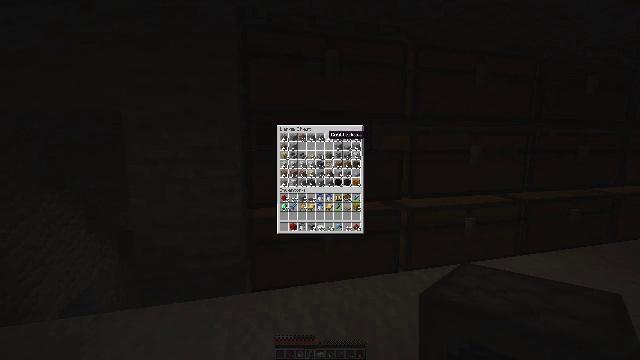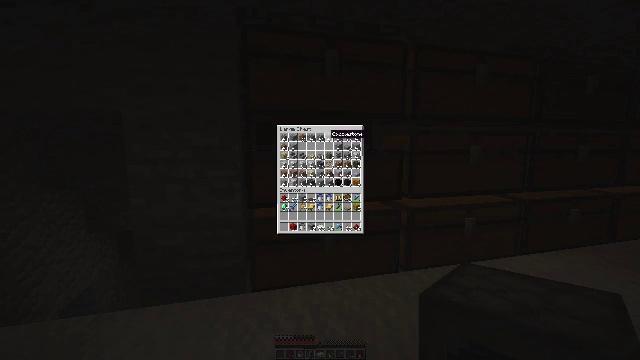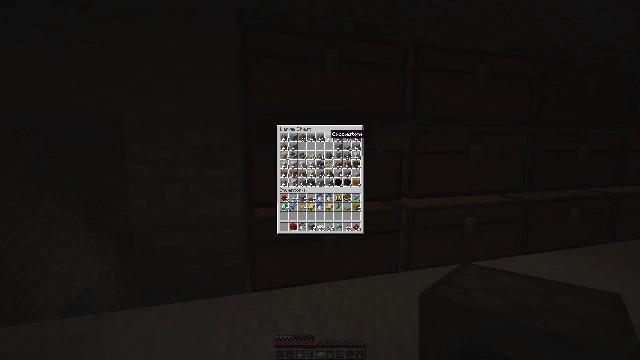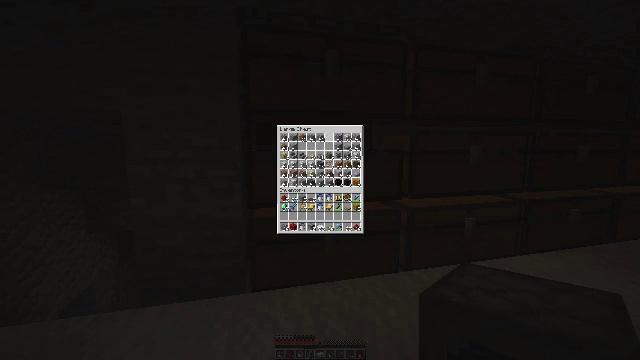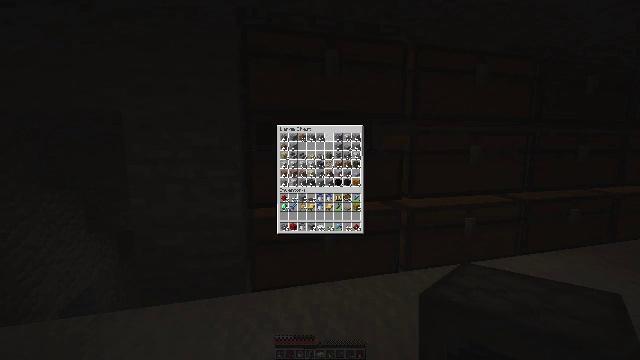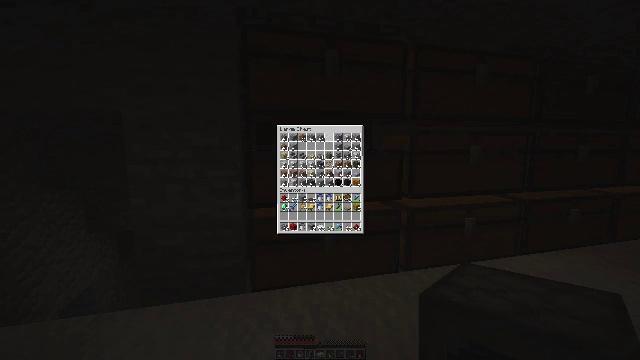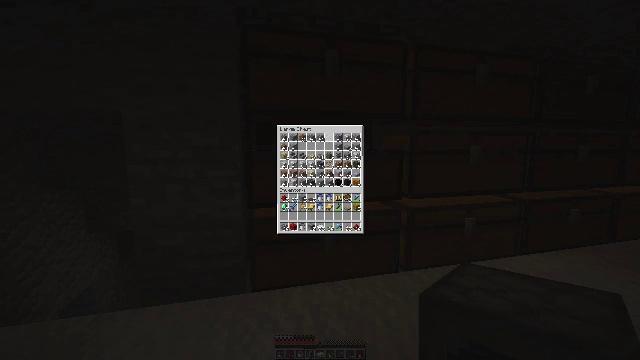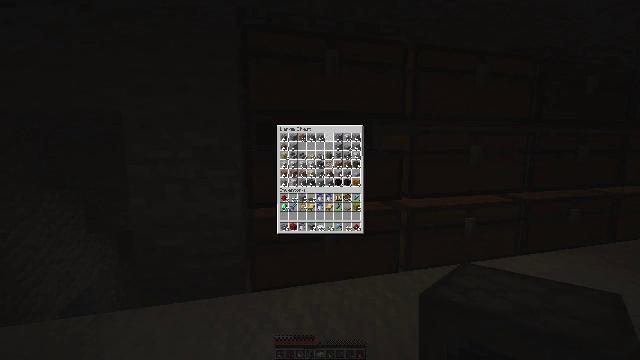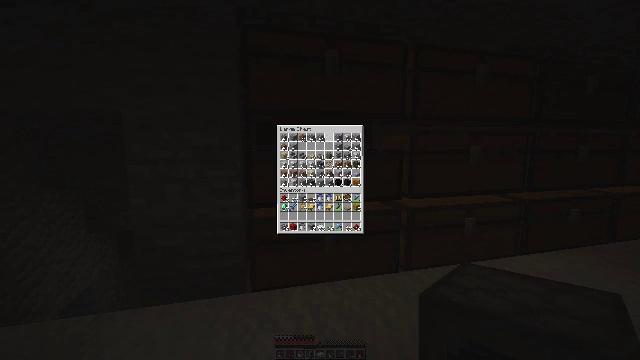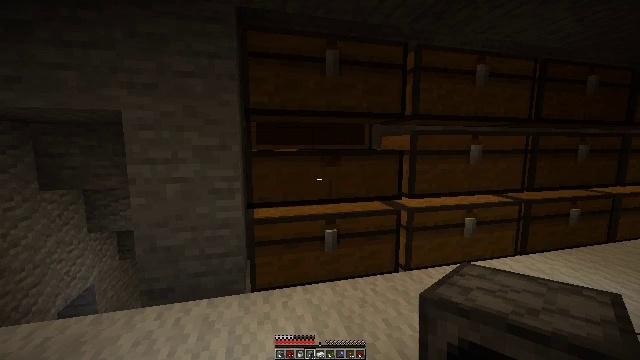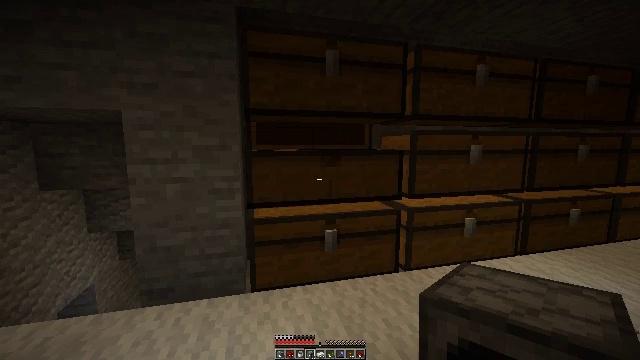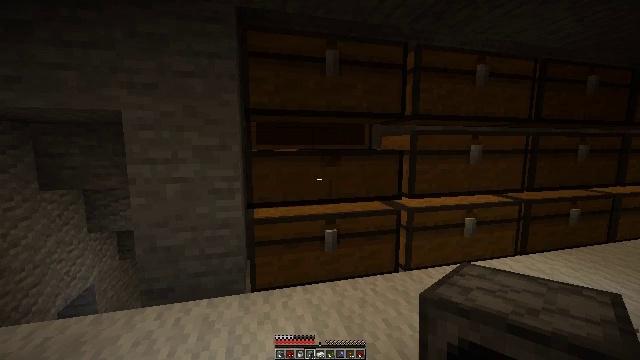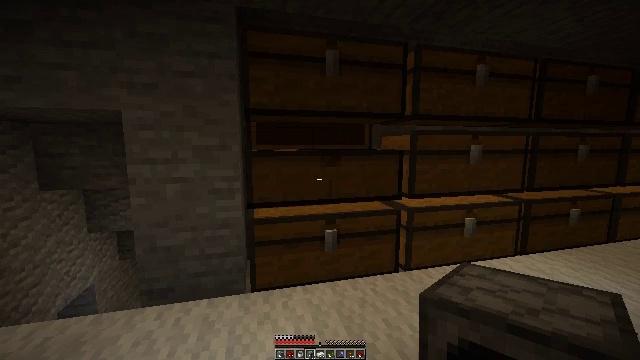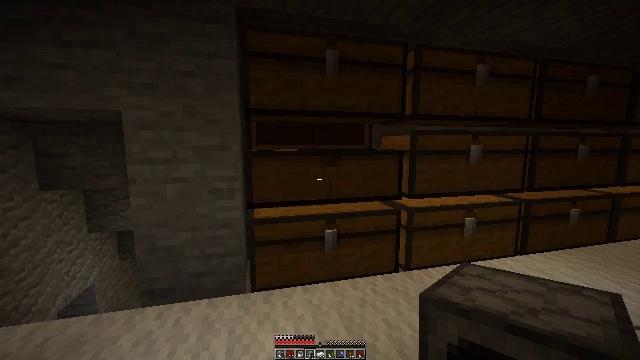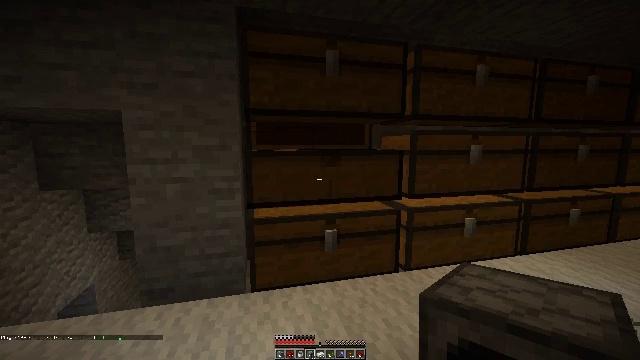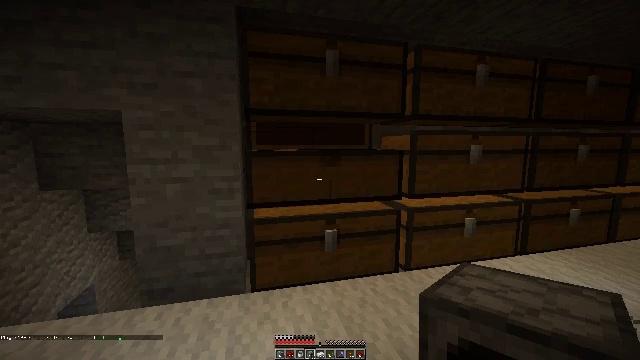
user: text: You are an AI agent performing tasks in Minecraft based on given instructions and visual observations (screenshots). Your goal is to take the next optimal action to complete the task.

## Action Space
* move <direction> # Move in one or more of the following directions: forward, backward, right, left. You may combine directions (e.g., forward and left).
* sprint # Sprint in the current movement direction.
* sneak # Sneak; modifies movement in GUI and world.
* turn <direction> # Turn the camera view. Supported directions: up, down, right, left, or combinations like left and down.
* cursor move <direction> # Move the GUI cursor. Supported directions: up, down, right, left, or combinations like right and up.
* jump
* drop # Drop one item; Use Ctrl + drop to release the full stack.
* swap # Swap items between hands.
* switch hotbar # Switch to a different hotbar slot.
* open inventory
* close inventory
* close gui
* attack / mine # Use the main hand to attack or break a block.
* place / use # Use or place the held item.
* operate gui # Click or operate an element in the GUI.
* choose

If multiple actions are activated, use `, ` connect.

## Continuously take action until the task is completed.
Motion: motion action
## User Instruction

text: Remove an iron ingot from the inventory.
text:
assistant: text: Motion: sneak
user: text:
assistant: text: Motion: sneak
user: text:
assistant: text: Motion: sneak, attack / mine
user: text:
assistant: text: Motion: sneak, attack / mine
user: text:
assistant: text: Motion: sneak, attack / mine
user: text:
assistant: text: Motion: sneak
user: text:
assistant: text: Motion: no_op
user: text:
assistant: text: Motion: no_op
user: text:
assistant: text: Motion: open inventory
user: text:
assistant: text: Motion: open inventory
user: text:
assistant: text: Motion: open inventory
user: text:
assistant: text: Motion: open inventory
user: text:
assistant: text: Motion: no_op
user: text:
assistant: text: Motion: no_op
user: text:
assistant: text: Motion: no_op
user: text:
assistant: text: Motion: no_op
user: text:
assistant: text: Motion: no_op
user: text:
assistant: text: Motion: no_op
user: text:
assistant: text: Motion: no_op
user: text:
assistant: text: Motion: turn right and down
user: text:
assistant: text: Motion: no_op
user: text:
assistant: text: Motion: turn right and down
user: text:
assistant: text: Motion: turn right and down
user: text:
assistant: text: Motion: turn right and down
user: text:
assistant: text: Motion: turn right and down
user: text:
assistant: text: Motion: turn right and down
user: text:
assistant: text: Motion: turn right and down
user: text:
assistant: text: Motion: no_op
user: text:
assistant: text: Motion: no_op
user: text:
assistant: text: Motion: close inventory